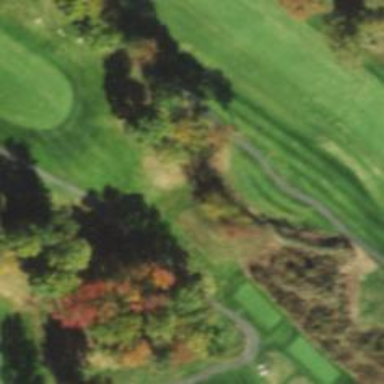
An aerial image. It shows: Pathway for golfing.